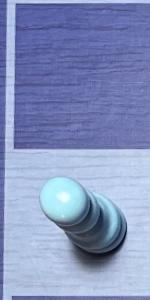
Label: Pawn_White